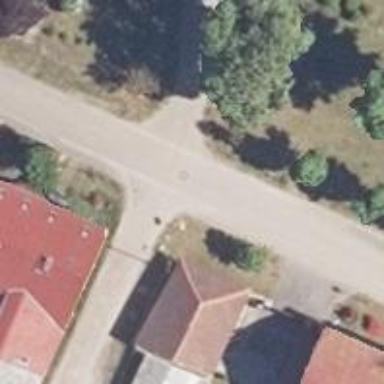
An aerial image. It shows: Residential road.